Question: When I modified the iptables on the host,the k8s pods went down. seems like communication within cluster blocked. pod status turned into ContainerCreating.
I just want to do a simple ip white list like below.
iptables -A INPUT -s 10.xxx.4.0/24 -p all -j ACCEPT
iptables -A INPUT -j REJECT
Then I delete the reject item in the iptables,pods went running again.
I just want to know how to do a simple ip white list on a host and Not affecting k8s pods running?
the events:
!
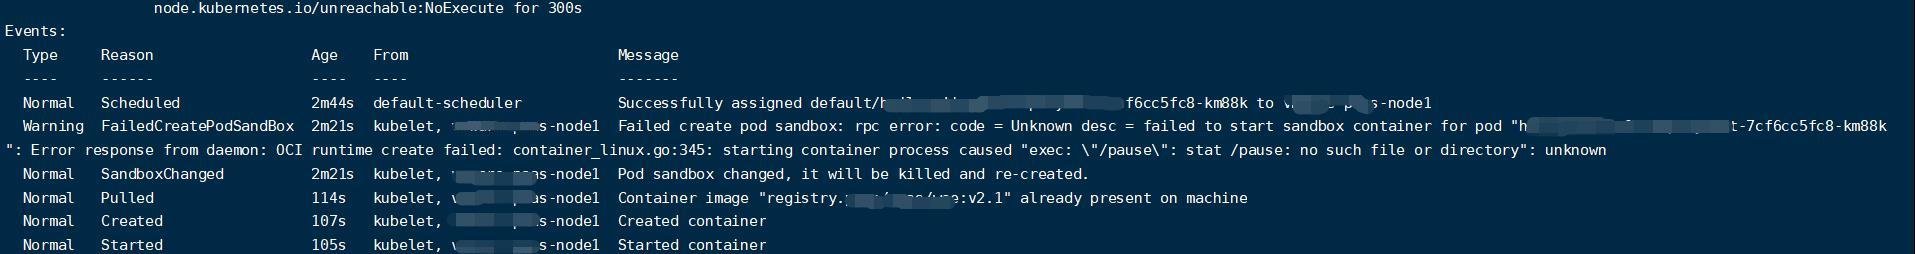
Answer: Kubernetes uses iptables to control the network connections between pods (and between nodes), handling many of the networking and port forwarding rules. With the 'iptables -A INPUT -j REJECT' you are actually not allowing him to do that.
Taken from the <URL>:
> In Kubernetes, iptables rules are configured by the kube-proxy controller that watches the Kubernetes API server for changes. When a change to a Service or Pod updates the virtual IP address of the Service or the IP address of a Pod, iptables rules are updated to correctly route traffic directed at a Service to a backing Pod. The iptables rules watch for traffic destined for a Service's virtual IP and, on a match, a random Pod IP address is selected from the set of available Pods and the iptables rule changes the packet's destination IP address from the Service's virtual IP to the IP of the selected Pod. As Pods come up or down, the iptables ruleset is updated to reflect the changing state of the cluster. Put another way, iptables has done load-balancing on the machine to take traffic directed to a service's IP to an actual pod's IP.
---
To secure cluster its better to put all custom rules on the gateway(<URL> and others.
Kubernetes has also a good article about <URL>.